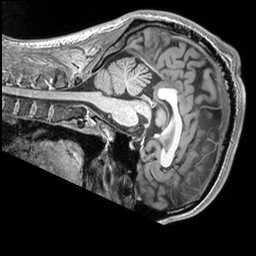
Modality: T1w
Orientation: sagittal
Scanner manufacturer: siemens
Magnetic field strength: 3 T
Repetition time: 2.53 s
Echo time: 0.00298 s